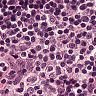
Metastatic tissue present: no